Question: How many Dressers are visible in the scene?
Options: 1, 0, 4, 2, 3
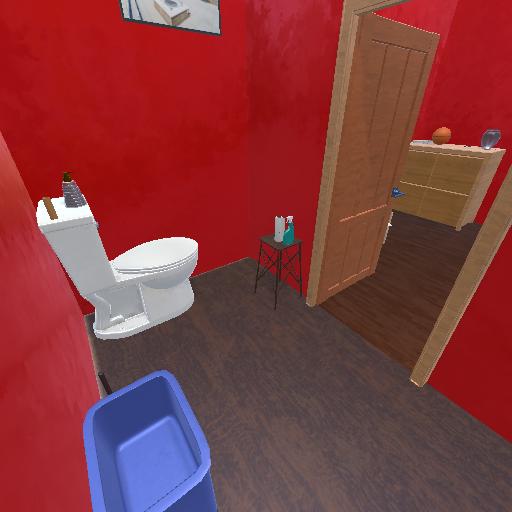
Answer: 1